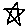
Label: star